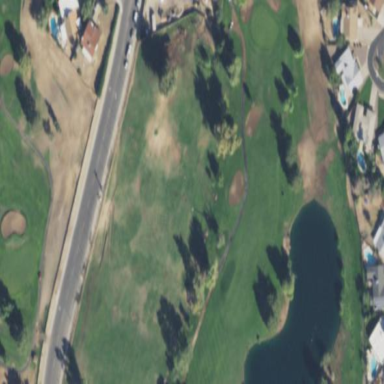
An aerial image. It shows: Driving range for golf on grass.